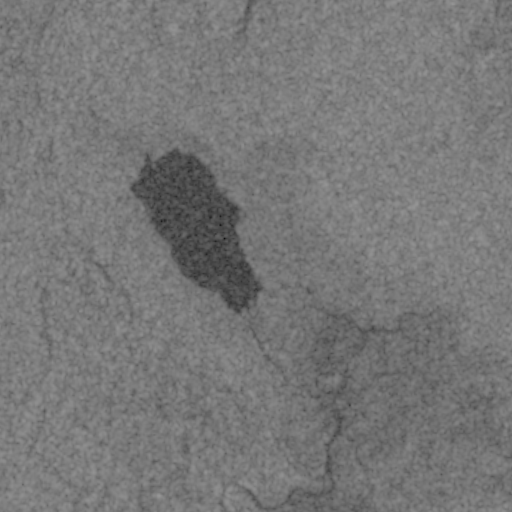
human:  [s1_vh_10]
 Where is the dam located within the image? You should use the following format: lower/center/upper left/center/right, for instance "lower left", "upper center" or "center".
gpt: The dam is located in the lower center of the image.
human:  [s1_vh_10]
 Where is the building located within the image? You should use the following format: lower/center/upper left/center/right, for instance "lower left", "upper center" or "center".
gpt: The building is located in the lower center of the image.
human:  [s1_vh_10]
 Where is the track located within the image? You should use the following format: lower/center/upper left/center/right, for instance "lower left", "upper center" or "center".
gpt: There is no track in the image.

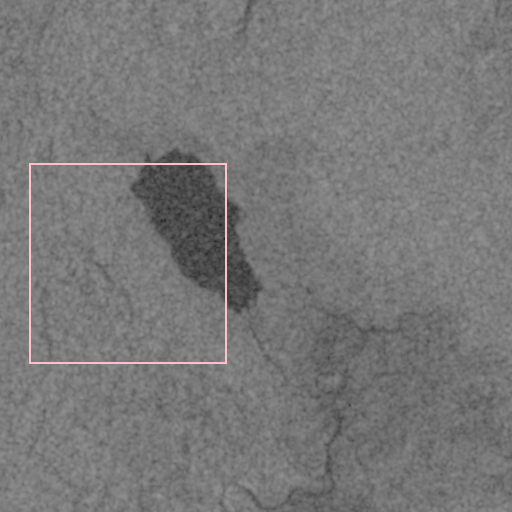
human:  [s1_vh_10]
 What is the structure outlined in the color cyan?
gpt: There is no cyan outline.
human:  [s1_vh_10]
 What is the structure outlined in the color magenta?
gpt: There is no structure outlined in magenta.